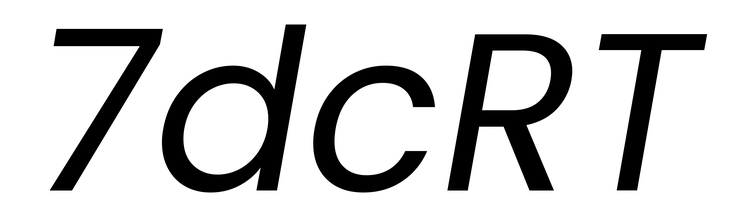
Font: Poppins-Italic